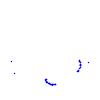
Particle: pion